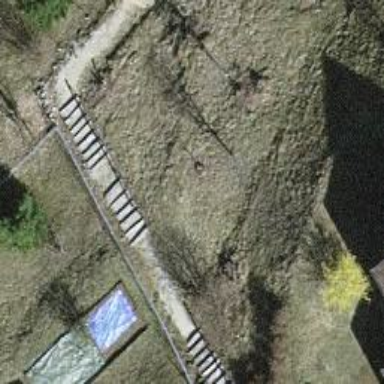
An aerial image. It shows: Set of steps on the road.